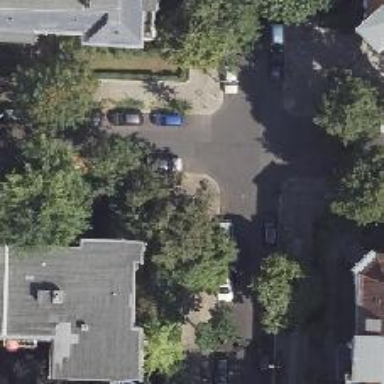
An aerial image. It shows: Residential road with separate sidewalks on both sides. The road surface is asphalt.